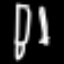
Label: pencil